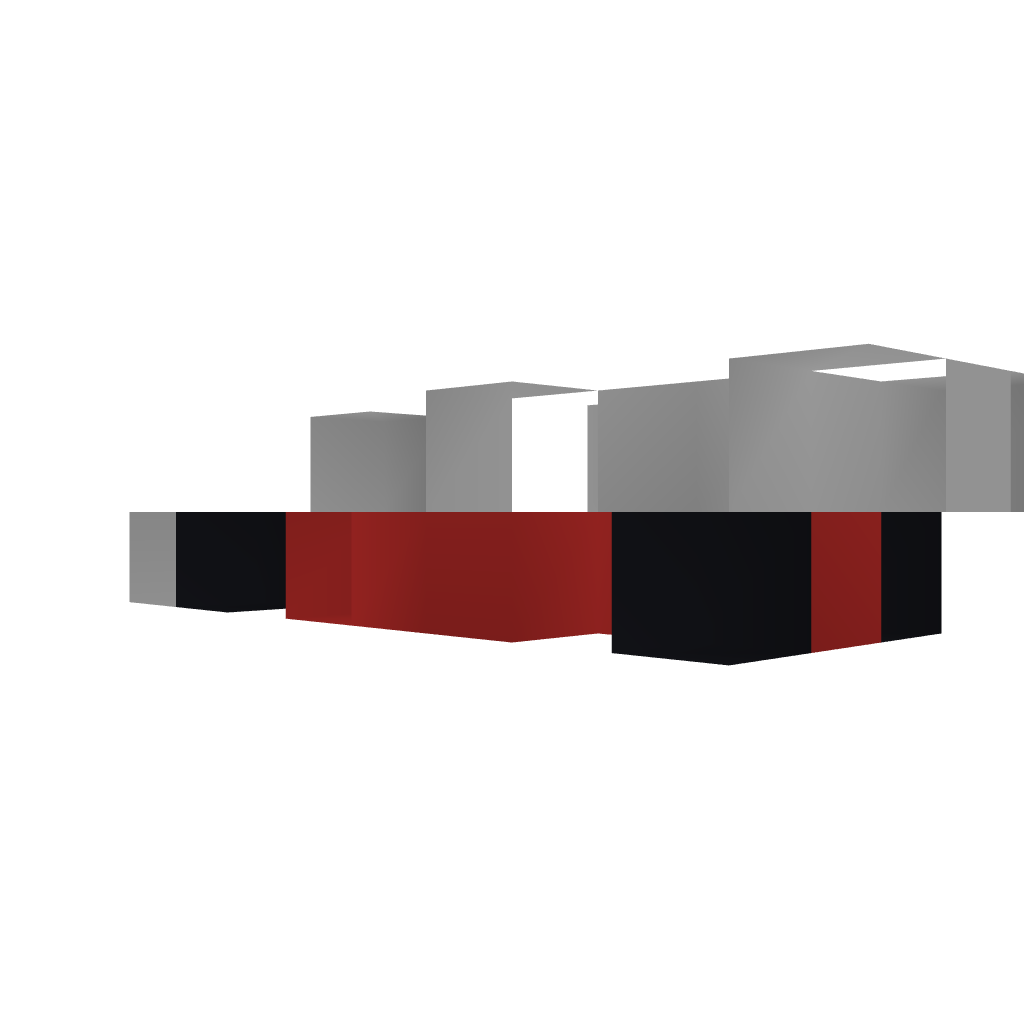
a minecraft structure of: F-1 racecar